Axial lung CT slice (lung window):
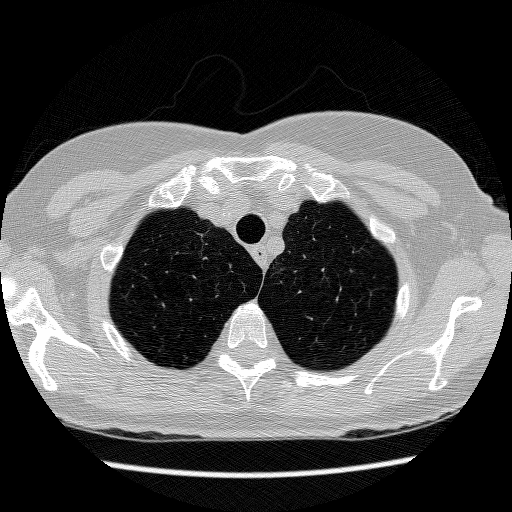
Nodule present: no